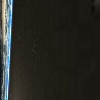
Label: space